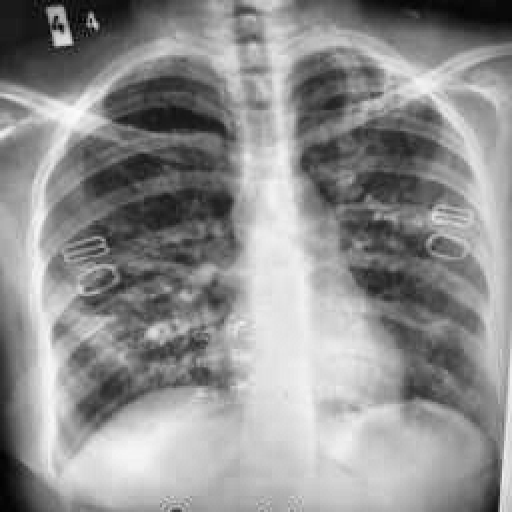
Finding: TUBERCULOSIS